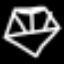
Label: diamond